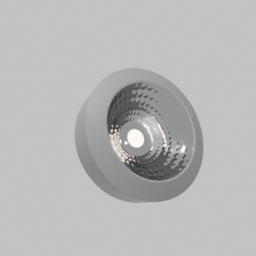
Label: lighting